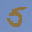
Label: 5